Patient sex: M
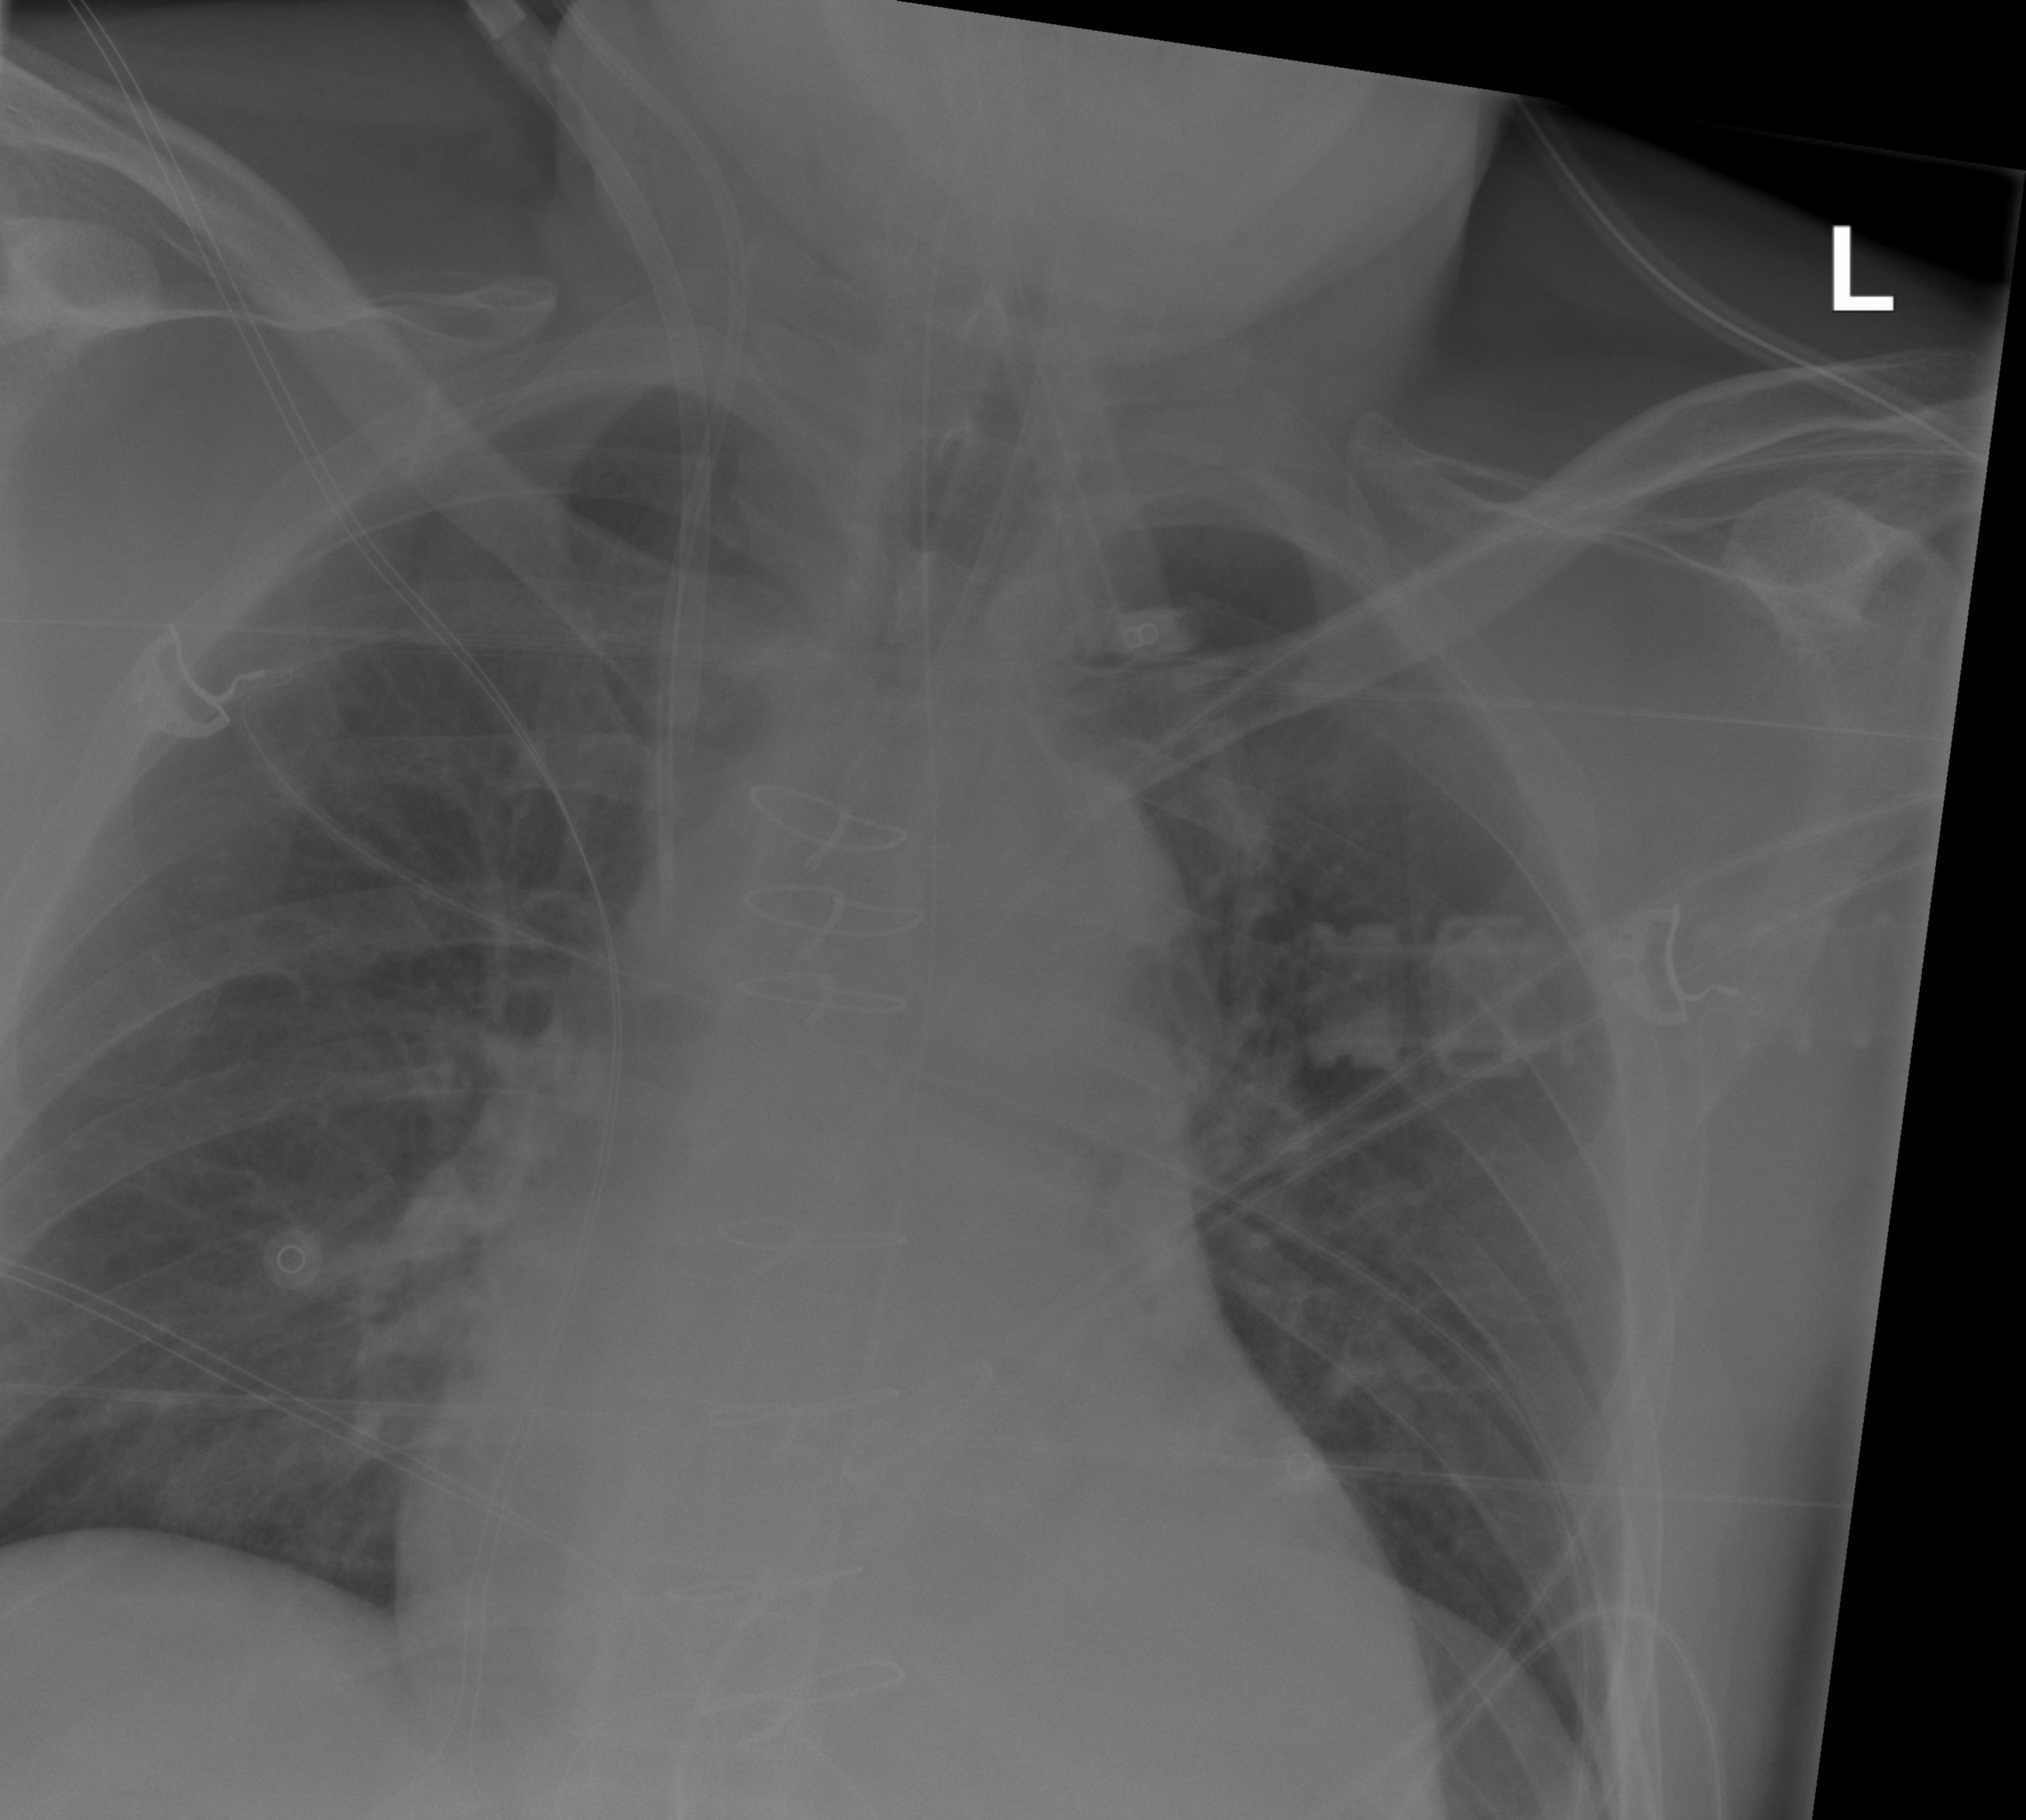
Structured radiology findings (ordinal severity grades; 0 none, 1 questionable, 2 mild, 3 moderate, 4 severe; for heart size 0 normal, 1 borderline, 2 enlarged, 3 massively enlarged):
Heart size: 0
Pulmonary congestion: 0
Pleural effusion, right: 0
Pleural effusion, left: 0
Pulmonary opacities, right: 0
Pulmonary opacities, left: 0
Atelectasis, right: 0
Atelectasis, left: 0